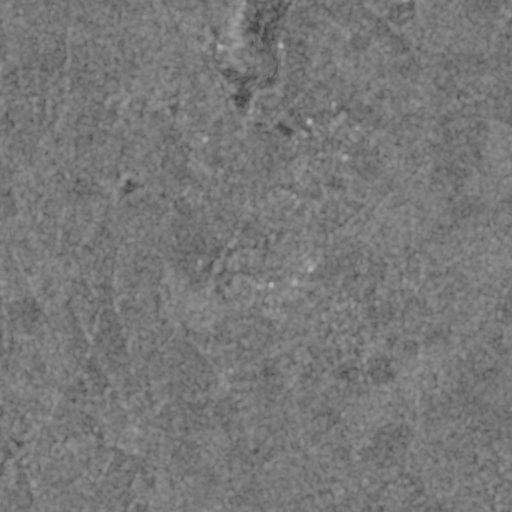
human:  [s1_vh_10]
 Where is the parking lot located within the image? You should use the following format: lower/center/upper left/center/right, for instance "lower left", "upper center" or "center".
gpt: The parking lot is located in the upper center of the image.
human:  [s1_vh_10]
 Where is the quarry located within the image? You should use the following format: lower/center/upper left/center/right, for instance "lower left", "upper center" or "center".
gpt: The quarry is located in the upper center of the image.
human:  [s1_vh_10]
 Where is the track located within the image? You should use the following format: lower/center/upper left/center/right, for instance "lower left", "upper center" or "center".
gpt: The track is located in the upper center of the image.
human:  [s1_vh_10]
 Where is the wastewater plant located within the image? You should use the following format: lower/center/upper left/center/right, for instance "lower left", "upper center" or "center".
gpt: The wastewater plant is located in the upper center of the image.
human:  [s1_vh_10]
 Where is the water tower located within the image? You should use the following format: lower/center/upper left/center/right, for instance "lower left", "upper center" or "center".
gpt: The water tower is located in the center of the image.
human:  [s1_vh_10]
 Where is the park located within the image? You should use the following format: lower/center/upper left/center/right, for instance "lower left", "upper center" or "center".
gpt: There is no park in the image.

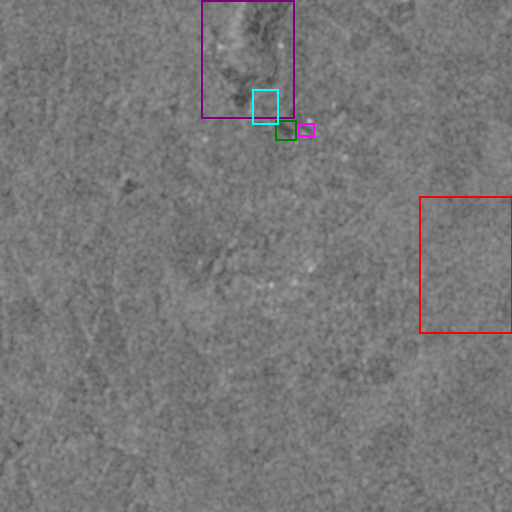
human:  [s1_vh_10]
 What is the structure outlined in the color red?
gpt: The structure outlined in red is a crop field.
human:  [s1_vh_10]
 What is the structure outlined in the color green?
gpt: The structure outlined in green is a park.
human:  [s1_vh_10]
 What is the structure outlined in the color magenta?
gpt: The structure outlined in magenta is a parking lot.
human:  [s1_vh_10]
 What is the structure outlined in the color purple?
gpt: The structure outlined in purple is a quarry.
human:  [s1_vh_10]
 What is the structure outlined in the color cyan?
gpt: The structure outlined in cyan is a wastewater plant.
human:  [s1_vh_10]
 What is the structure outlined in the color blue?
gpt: There is no blue outline.